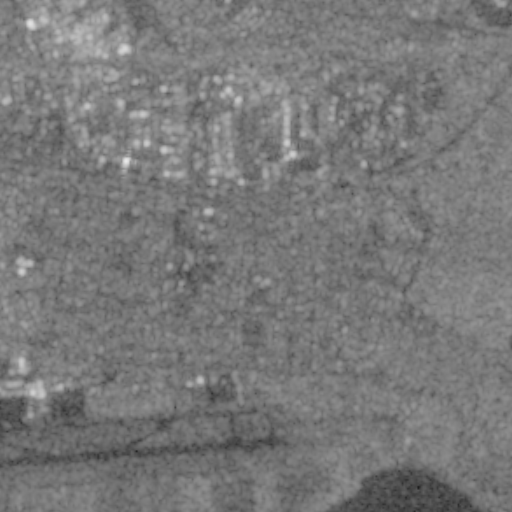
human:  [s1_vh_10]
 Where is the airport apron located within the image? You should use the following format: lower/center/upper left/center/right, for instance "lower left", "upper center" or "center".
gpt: The airport apron is located in the lower left of the image.
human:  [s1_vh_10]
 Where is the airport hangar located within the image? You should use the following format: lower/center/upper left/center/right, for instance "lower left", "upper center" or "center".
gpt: The airport hangar is located in the lower left of the image.
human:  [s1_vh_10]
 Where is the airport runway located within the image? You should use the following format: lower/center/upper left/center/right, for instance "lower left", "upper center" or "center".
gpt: The airport runway is located in the lower left of the image.
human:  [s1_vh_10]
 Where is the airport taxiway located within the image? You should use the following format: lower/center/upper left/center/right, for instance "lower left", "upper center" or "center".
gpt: The airport taxiway is located in the lower left of the image.
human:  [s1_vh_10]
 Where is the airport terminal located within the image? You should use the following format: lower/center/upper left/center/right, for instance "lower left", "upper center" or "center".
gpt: The airport terminal is located in the lower left of the image.
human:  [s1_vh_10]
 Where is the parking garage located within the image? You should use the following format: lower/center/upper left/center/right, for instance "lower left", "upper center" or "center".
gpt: The parking garage is located in the lower left of the image.
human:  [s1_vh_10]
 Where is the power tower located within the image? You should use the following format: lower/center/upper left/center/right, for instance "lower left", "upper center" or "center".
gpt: The power tower is located in the upper of the image.
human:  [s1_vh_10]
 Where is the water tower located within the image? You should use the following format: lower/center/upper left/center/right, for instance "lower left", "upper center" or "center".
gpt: The water tower is located in the upper center of the image.
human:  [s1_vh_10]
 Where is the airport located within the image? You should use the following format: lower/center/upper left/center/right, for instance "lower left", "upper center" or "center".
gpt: There is no airport in the image.

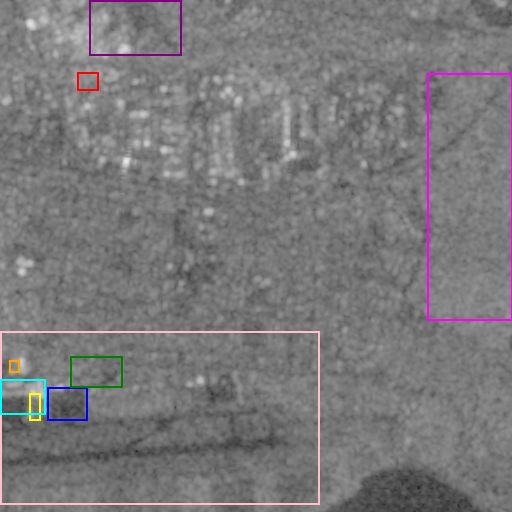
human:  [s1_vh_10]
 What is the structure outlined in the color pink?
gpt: The structure outlined in pink is an airport.
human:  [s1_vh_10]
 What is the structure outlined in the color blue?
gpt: The structure outlined in blue is an airport apron.
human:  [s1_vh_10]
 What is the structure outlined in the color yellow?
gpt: The structure outlined in yellow is an airport hangar.
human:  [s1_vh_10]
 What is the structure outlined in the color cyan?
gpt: The structure outlined in cyan is an airport terminal.
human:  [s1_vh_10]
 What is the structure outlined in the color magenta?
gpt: The structure outlined in magenta is a crop field.
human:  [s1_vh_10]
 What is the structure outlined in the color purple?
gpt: The structure outlined in purple is a park.
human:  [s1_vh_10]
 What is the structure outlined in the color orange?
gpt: The structure outlined in orange is a parking garage.
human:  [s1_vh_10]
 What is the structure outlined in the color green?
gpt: The structure outlined in green is a parking lot.
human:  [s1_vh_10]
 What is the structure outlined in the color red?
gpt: The structure outlined in red is a power substation.